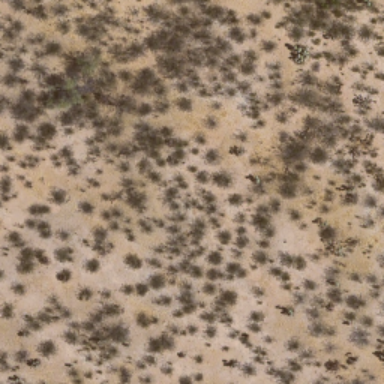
This is a chaparral .